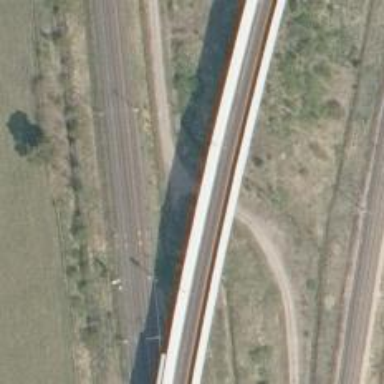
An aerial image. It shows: Track with grade 3 type.